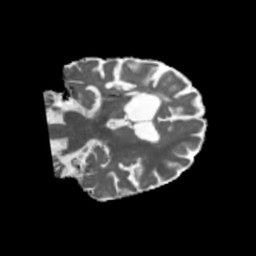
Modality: MD
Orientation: coronal
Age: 70
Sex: male
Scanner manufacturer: siemens
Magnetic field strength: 3 T
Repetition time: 5.47 s
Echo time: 0.0854 s